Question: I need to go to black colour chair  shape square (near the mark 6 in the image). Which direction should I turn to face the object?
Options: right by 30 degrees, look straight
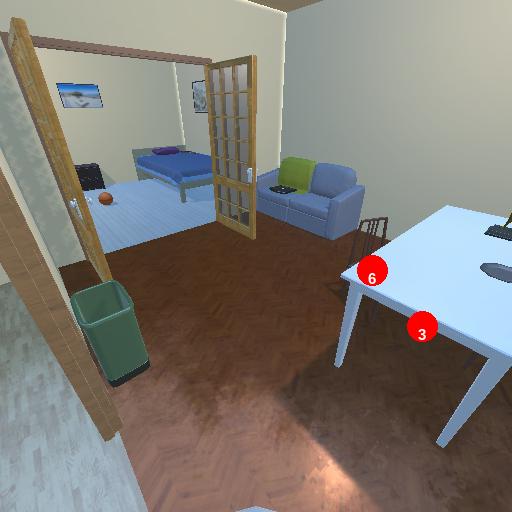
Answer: right by 30 degrees